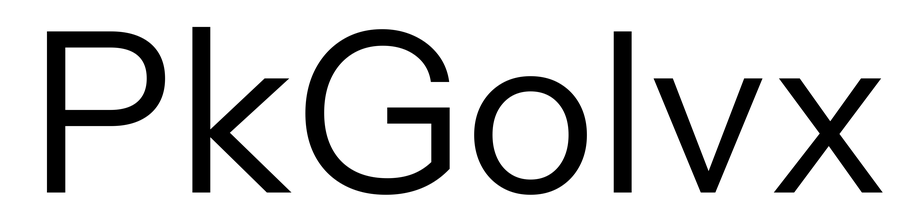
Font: InstrumentSans_Regular